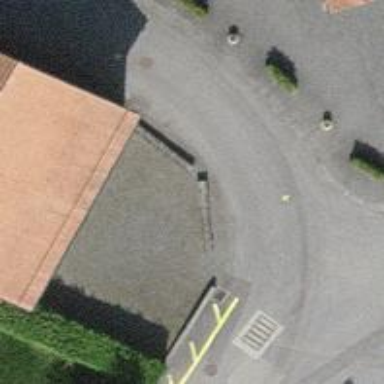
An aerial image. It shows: Bench for seating.